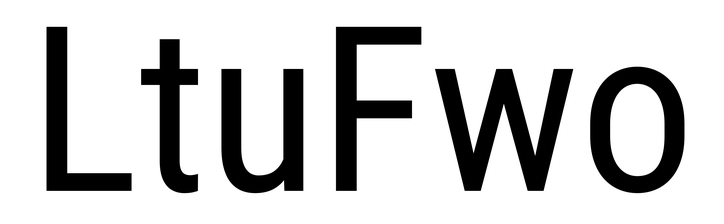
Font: Roboto_Condensed_Regular